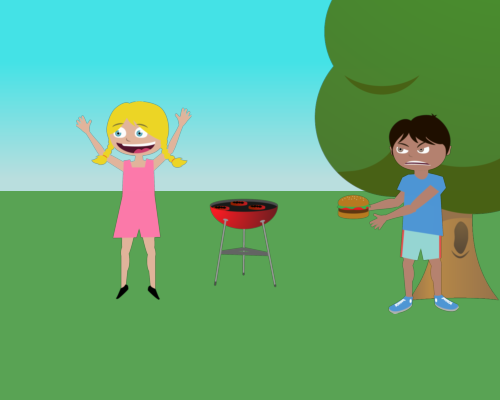
there is a girl holding arms up and seems happy standing on left side grill boy is on right side and his both hands are facing left the most left next to girl the boy is holding burger in his hand there is tree on the right which is big and close to boy is it enough for you to get good idea